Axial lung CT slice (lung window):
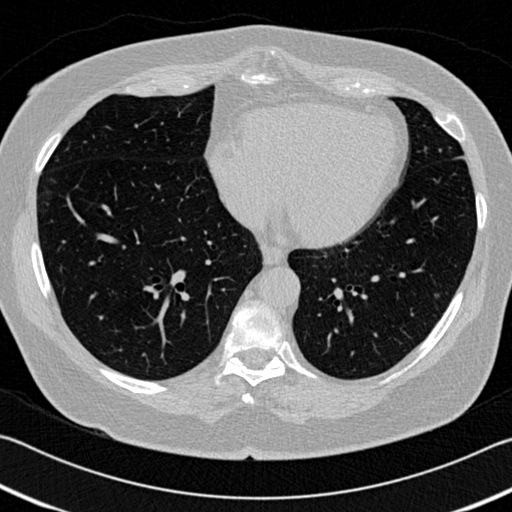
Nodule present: yes
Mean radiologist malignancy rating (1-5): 2